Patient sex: M
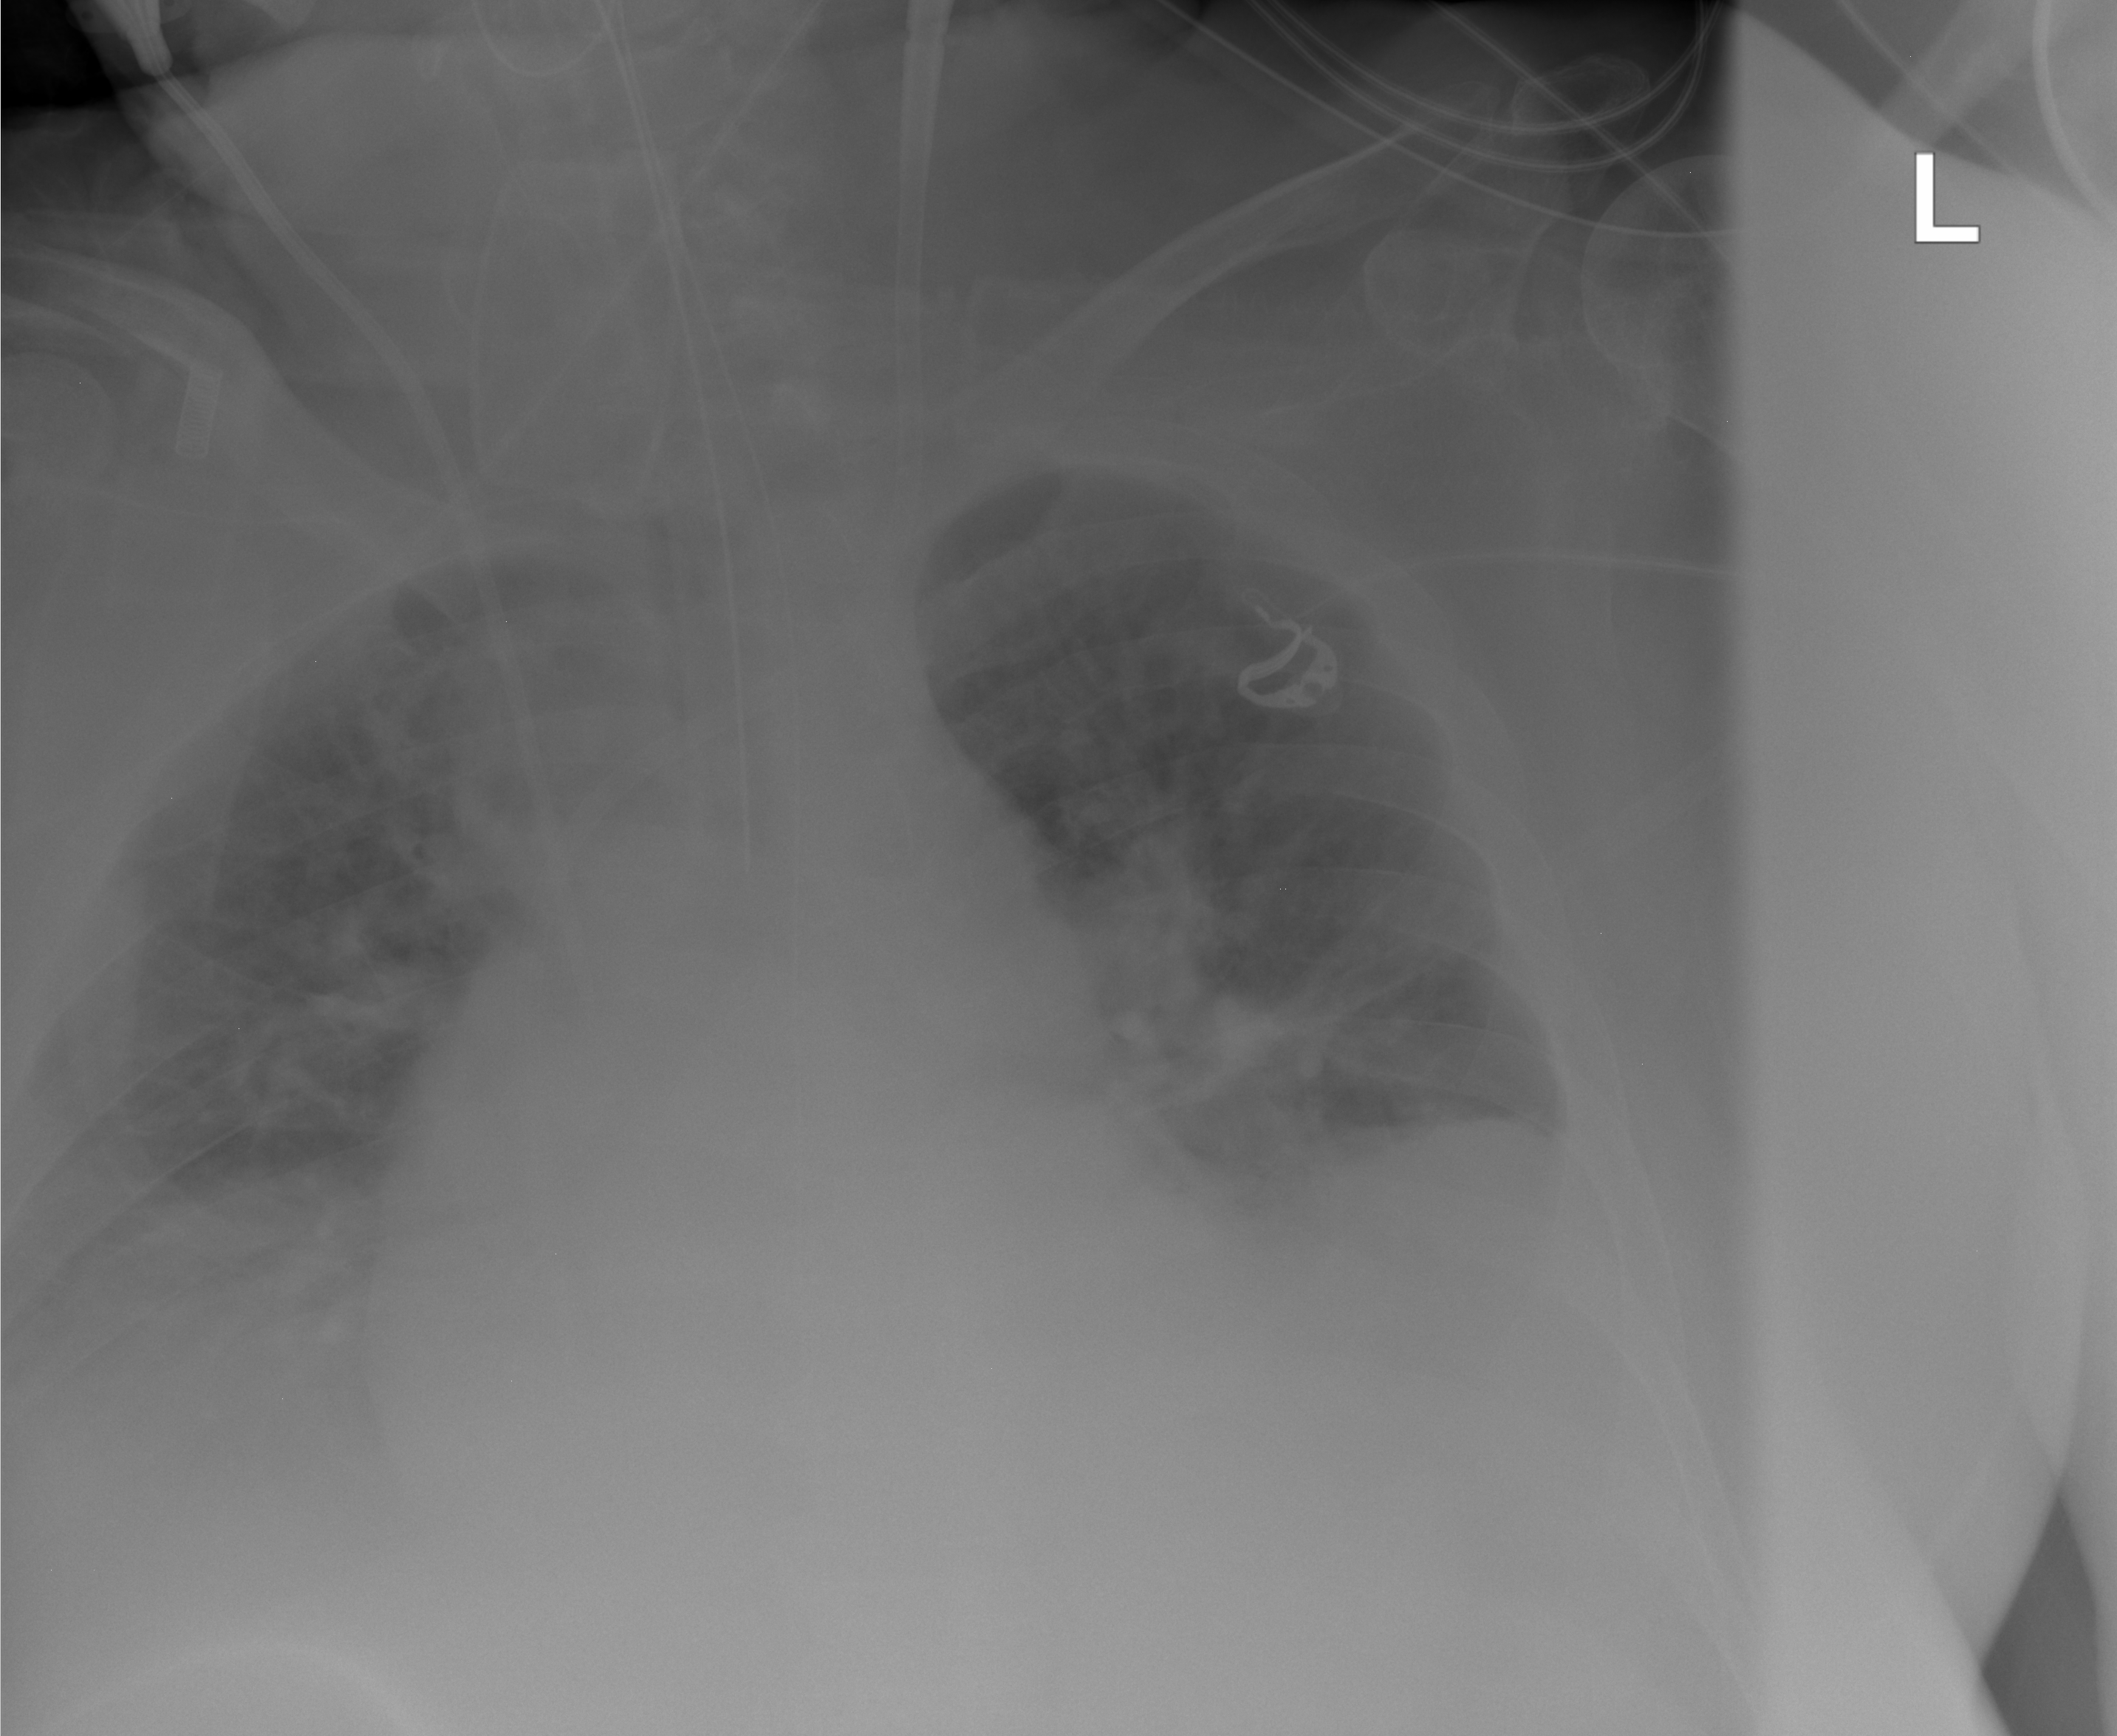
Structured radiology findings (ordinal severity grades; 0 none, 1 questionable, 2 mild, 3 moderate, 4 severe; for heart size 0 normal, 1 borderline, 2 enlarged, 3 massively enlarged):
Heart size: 2
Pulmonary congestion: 2
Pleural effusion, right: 2
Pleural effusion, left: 1
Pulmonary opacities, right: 0
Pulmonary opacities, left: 0
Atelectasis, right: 2
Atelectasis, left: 1